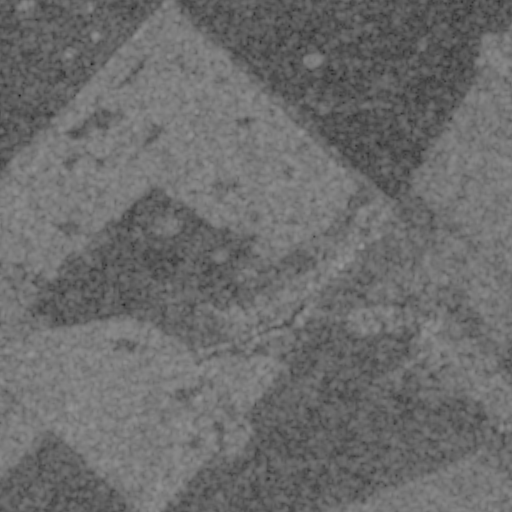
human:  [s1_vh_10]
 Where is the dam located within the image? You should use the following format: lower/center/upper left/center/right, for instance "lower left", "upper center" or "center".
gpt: The dam is located in the lower right of the image.
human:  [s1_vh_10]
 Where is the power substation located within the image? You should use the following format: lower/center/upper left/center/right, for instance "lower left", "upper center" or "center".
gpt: The power substation is located in the center right of the image.
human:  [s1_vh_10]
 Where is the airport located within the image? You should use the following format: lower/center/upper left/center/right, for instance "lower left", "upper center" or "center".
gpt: There is no airport in the image.

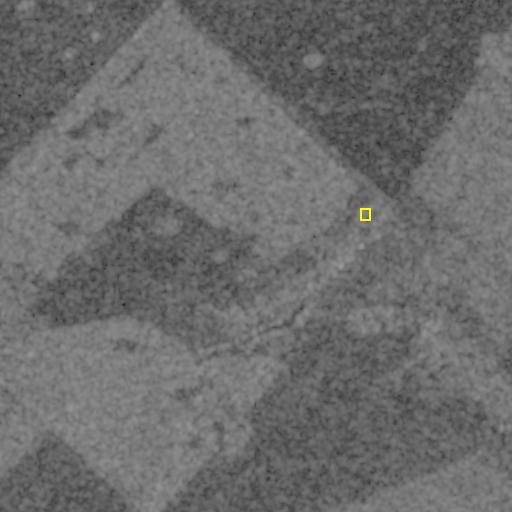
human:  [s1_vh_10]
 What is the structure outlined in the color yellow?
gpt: The structure outlined in yellow is a power substation.
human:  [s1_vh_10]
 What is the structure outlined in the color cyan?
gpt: There is no cyan outline.